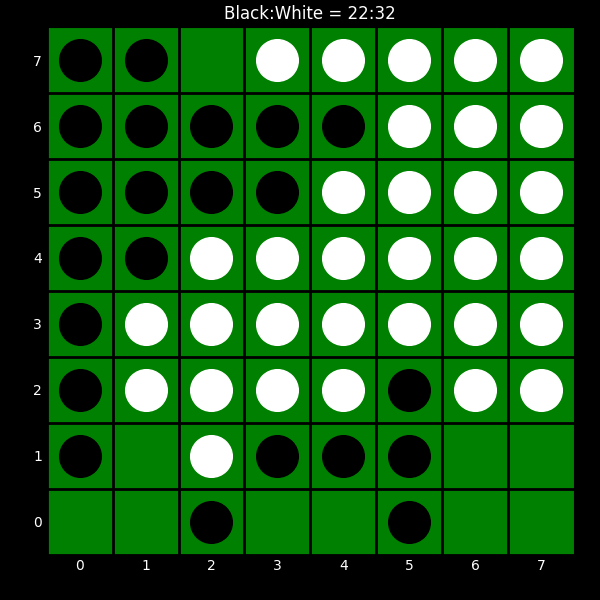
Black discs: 22
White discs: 32